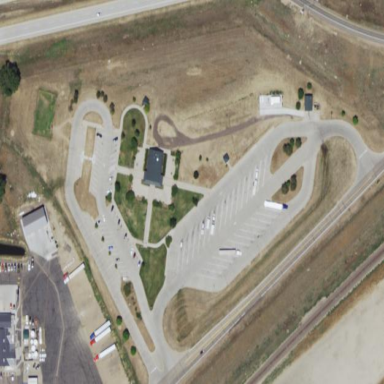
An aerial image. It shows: Rest area on the road.